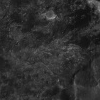
Atmospheric dust classification: not_dusty